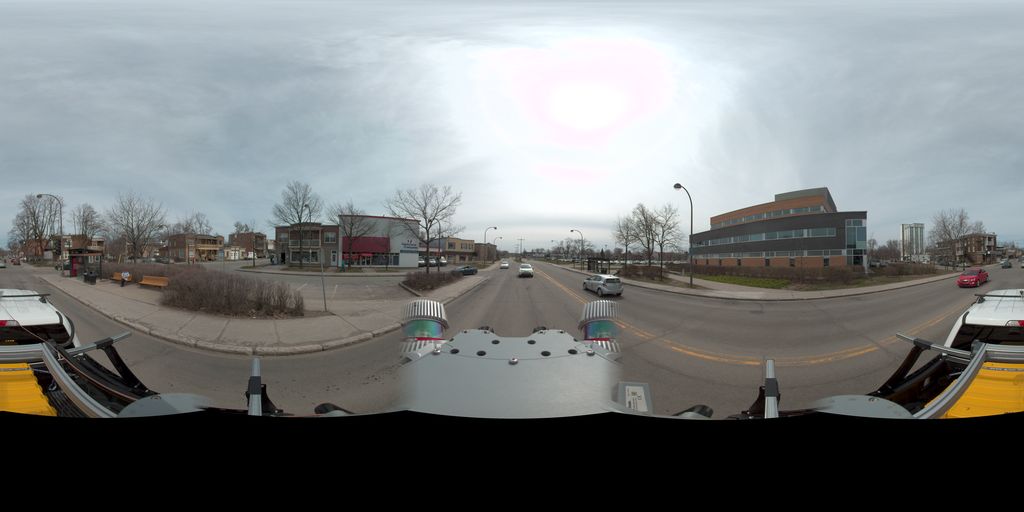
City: quebec_city